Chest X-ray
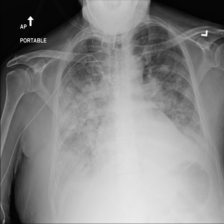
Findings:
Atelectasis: negative
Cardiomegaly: negative
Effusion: positive
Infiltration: negative
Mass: negative
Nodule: negative
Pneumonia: negative
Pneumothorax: negative
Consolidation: negative
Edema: positive
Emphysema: negative
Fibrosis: negative
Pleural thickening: negative
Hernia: negative